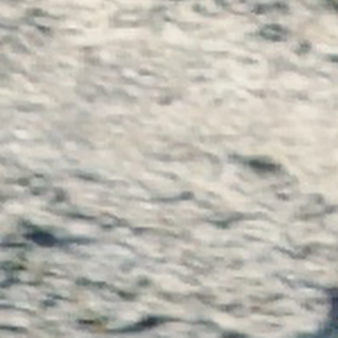
Label: other